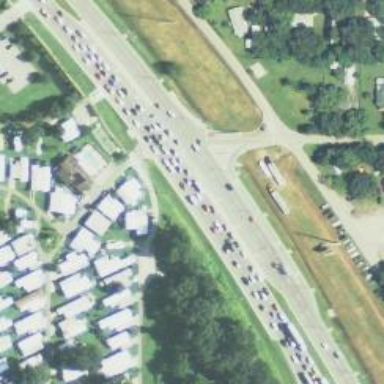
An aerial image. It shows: Solid stop line on the road.